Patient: sex M, age 37
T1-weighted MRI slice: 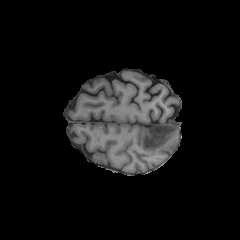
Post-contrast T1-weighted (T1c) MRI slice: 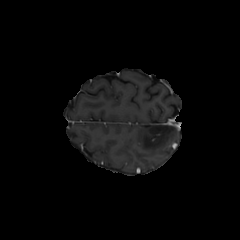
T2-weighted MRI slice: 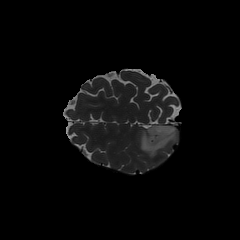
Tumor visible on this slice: yes
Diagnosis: Astrocytoma, IDH-mutant
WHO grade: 2